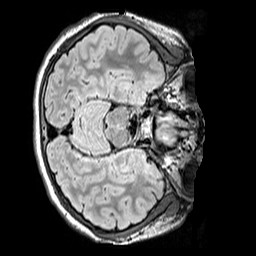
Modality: FLAIR
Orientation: axial
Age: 12
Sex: female
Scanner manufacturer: siemens
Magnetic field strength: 3 T
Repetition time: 5 s
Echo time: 0.388 s